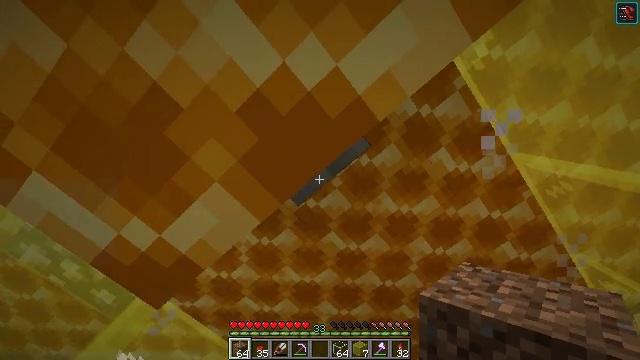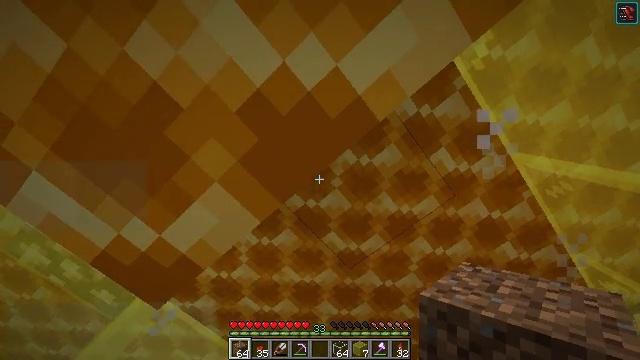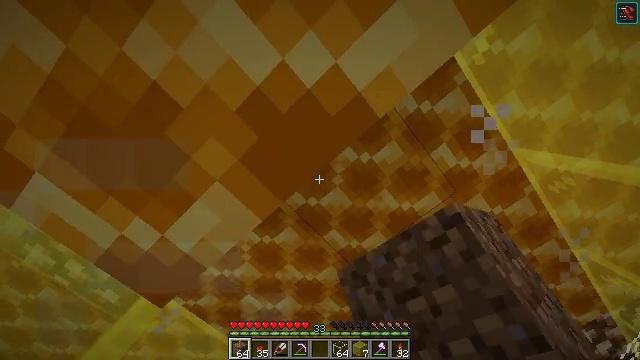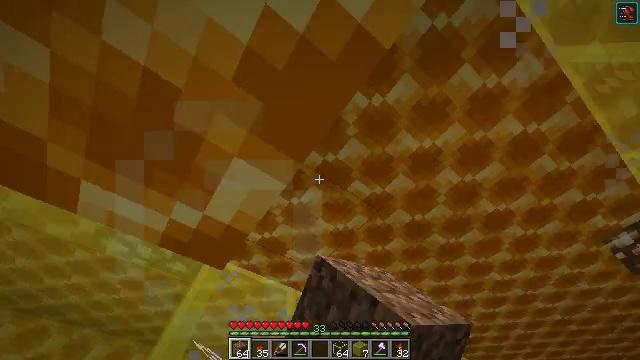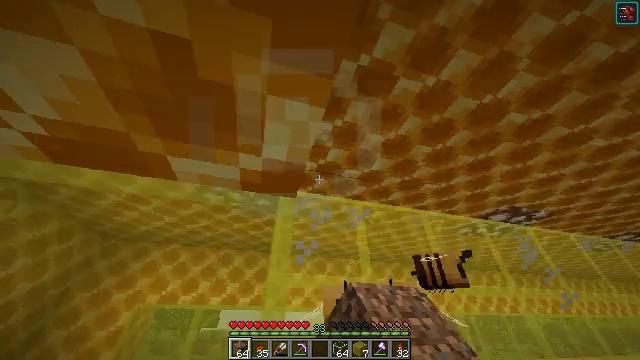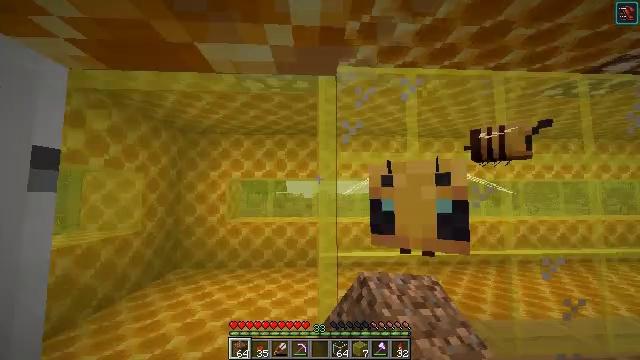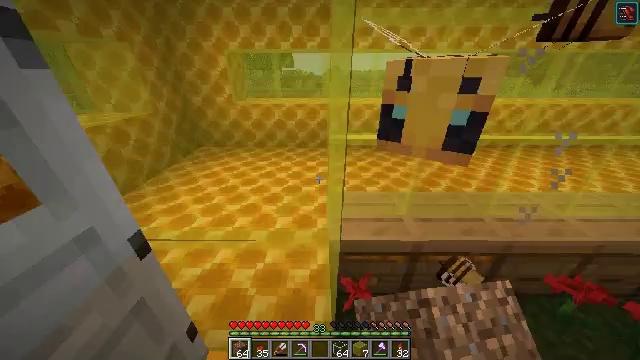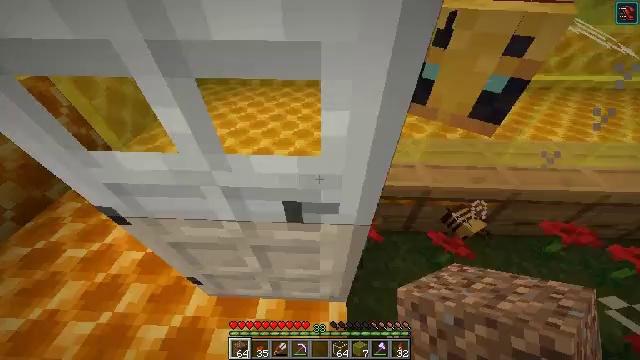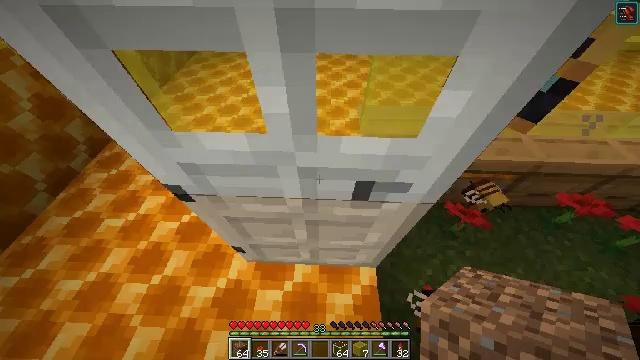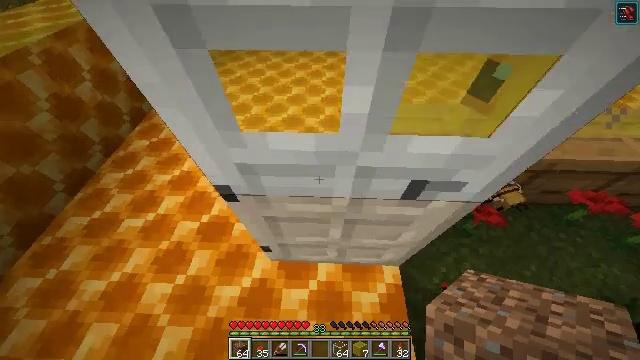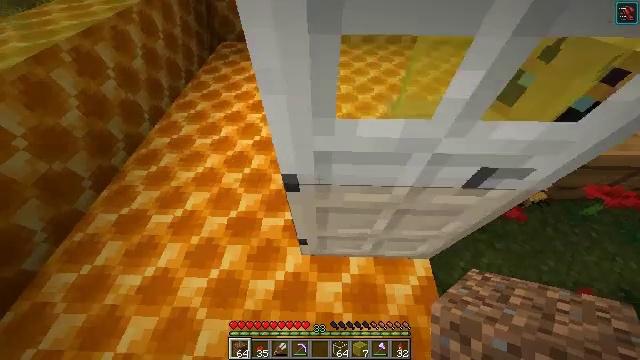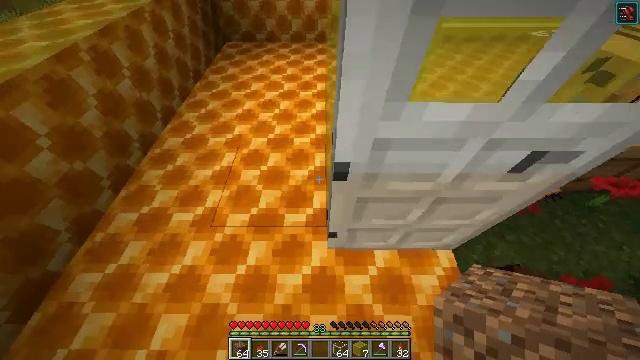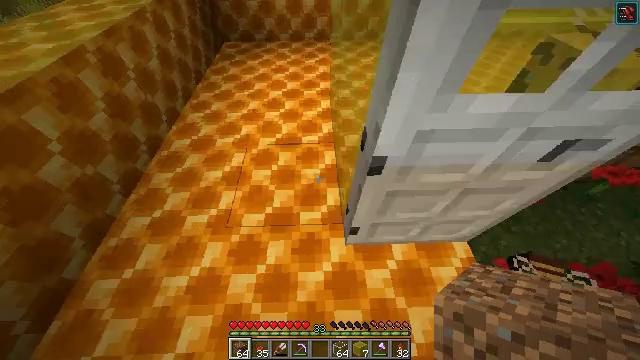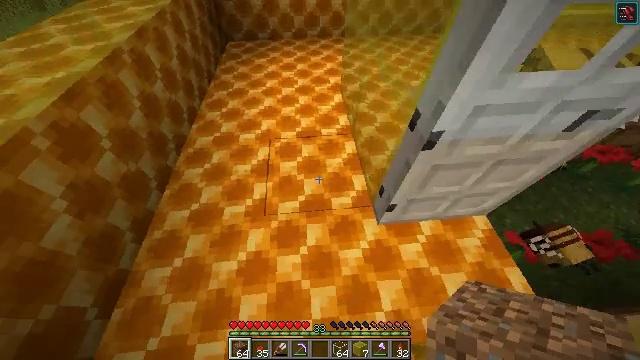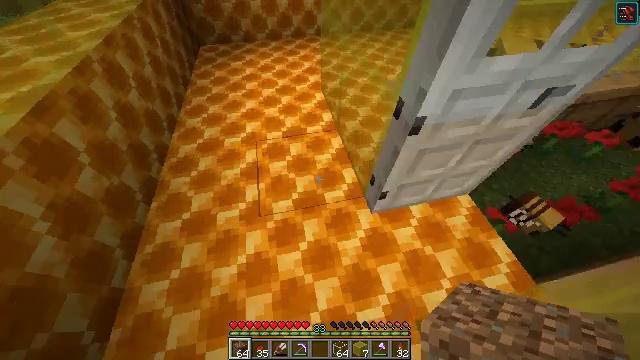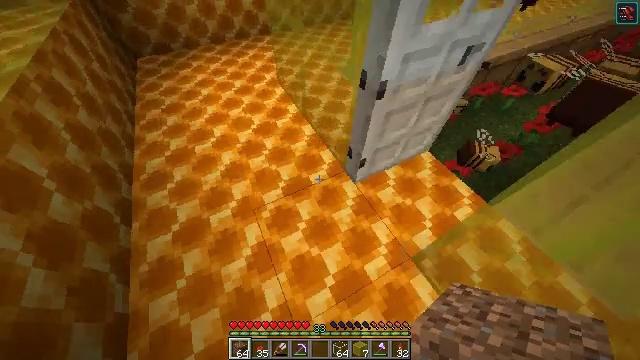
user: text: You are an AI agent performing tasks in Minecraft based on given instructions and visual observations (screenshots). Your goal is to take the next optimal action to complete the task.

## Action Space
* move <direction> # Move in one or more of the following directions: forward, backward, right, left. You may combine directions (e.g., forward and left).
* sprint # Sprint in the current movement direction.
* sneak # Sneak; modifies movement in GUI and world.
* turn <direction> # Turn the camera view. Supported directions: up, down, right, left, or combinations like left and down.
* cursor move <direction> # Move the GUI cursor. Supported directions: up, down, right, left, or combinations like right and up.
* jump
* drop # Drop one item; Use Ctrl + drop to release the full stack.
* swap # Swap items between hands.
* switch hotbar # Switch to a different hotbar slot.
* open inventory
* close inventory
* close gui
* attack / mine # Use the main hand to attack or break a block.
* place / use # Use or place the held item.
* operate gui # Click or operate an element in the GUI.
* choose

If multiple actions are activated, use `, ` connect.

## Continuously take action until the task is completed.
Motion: motion action
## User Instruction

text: Combine 4 honeycombs to form a honeycomb block.
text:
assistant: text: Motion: use / place
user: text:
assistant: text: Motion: use / place
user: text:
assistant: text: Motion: turn left and down
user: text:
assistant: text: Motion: turn left and down
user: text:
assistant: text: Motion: turn left and down
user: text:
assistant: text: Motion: turn left and down
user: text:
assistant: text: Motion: move left, turn left and down
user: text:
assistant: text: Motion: move left, turn down
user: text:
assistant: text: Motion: move left
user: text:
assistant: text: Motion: move back and move left
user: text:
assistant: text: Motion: move back and move left, turn right
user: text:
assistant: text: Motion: move back and move left, turn right
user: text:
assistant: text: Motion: move back and move left, turn right
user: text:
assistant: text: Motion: move back and move left, turn right
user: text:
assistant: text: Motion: turn right
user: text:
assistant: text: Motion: turn right and up
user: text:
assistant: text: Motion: turn right and up
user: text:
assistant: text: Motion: turn right and up
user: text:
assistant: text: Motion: turn right and up
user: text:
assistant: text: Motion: no_op
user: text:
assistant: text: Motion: no_op
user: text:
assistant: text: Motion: no_op
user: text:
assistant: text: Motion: turn right
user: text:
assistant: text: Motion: turn right
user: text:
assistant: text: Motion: turn right
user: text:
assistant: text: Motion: turn right
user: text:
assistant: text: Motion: turn right
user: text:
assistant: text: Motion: move right
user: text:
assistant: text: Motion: move right
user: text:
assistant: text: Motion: move right